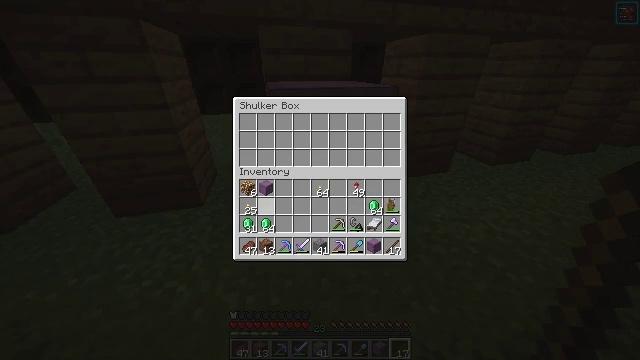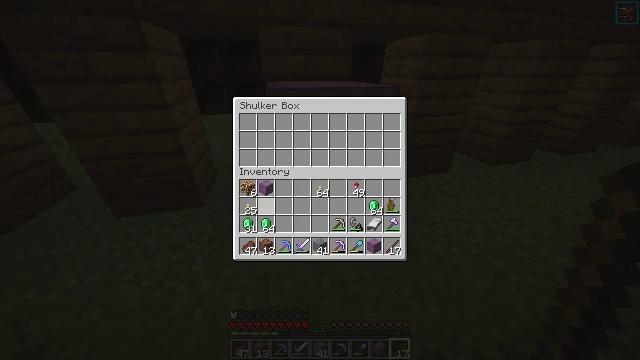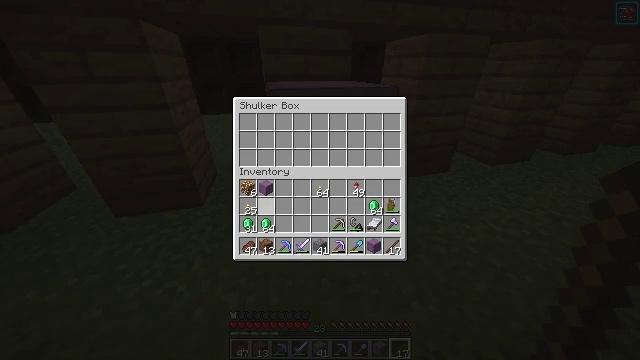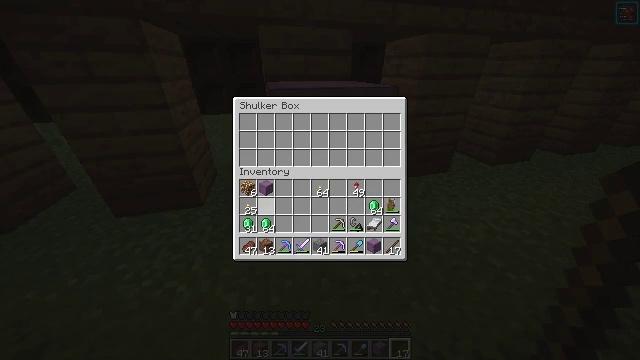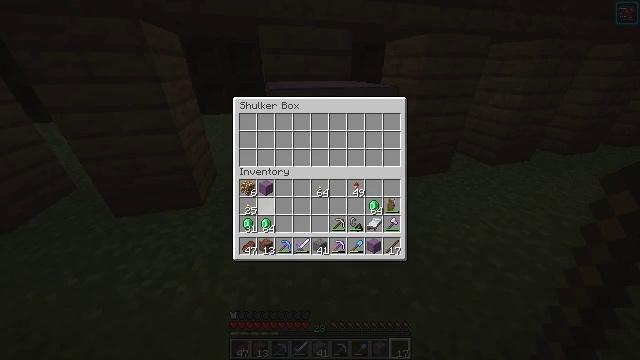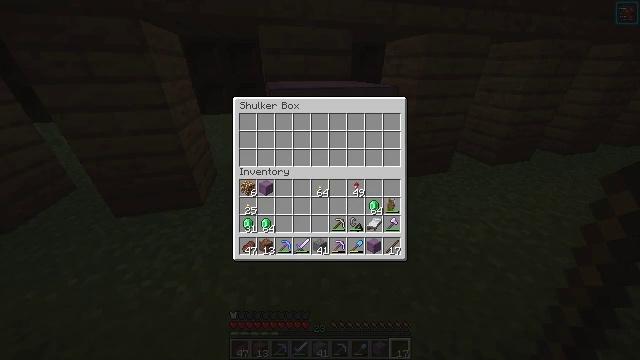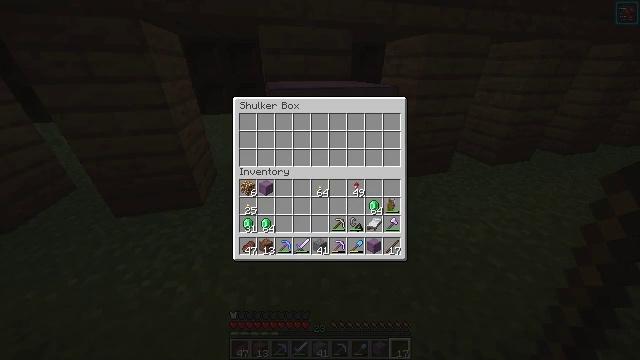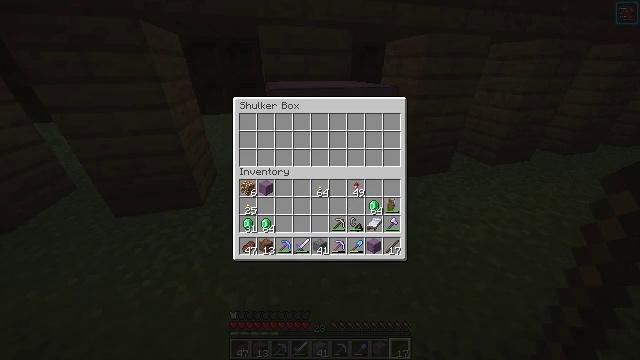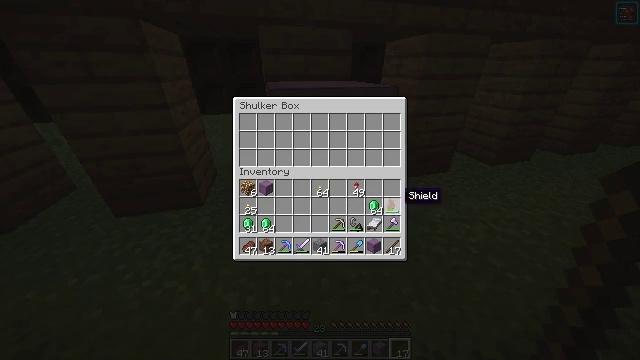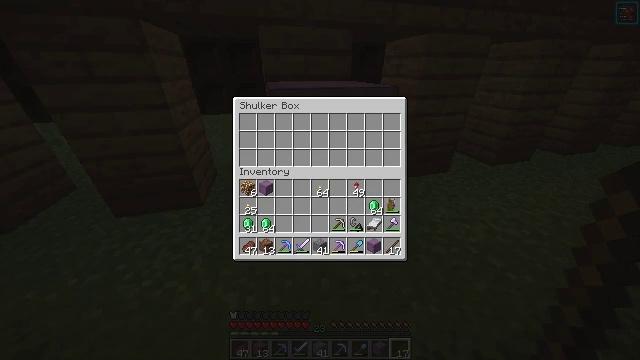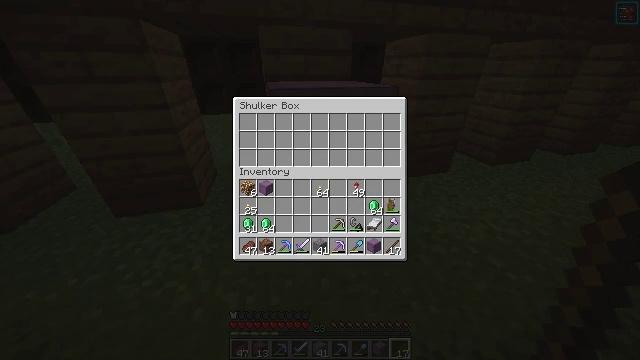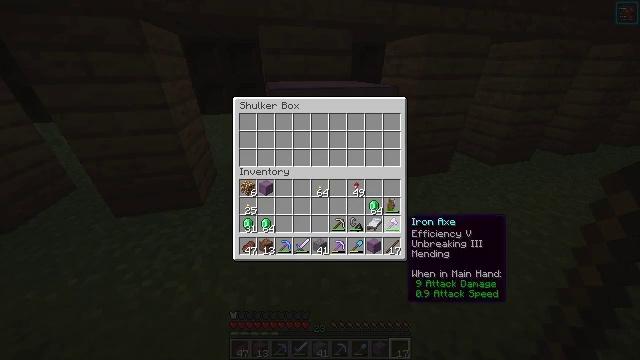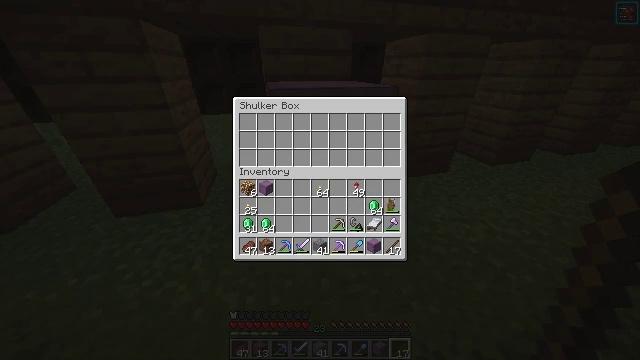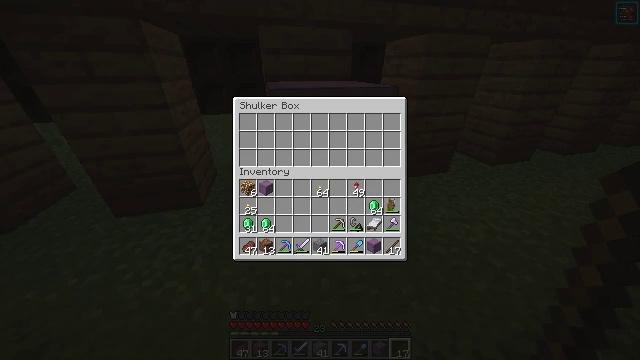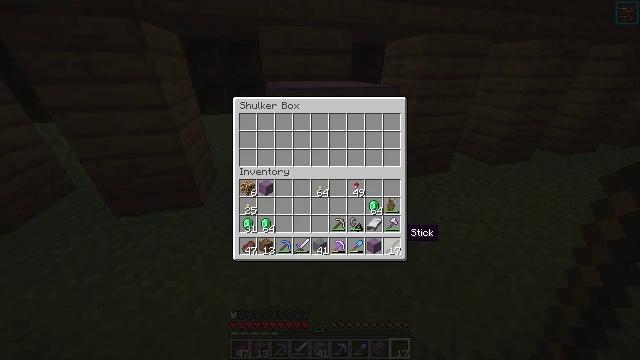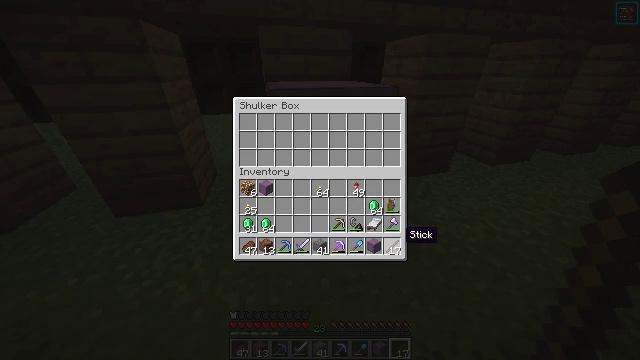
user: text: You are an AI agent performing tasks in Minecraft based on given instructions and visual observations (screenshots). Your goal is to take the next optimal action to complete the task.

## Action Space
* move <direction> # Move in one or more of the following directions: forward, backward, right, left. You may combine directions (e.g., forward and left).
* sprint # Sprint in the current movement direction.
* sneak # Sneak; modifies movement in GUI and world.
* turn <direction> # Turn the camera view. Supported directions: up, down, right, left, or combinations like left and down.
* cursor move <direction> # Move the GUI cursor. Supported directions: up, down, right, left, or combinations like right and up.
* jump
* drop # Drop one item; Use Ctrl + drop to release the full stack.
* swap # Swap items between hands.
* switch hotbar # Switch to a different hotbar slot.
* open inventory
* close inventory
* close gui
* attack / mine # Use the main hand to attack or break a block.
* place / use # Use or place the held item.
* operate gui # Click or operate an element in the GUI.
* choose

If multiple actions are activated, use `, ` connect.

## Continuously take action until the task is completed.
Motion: motion action
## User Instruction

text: Mine the shulker box.
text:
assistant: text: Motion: sneak
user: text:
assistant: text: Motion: sneak
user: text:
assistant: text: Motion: sneak
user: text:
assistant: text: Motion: sneak, cursor move up
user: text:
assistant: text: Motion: sneak, cursor move right and up
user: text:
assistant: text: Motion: sneak, cursor move right
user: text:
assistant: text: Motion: sneak, cursor move right
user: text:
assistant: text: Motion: sneak, cursor move right and down
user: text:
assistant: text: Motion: sneak, cursor move down
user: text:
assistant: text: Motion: sneak, cursor move down
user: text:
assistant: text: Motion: sneak
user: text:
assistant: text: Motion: sneak
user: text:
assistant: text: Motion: sneak
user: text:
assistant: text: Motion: sneak
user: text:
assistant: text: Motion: sneak
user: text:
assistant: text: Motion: sneak
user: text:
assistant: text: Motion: sneak
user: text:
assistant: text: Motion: sneak
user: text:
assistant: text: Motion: sneak
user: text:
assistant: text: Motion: sneak, choose
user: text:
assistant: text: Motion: sneak, choose
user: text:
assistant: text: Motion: sneak, choose
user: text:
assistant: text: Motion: sneak
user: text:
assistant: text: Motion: sneak
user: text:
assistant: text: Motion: sneak
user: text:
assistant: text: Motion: sneak
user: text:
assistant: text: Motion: sneak, cursor move left and up
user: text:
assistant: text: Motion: sneak, cursor move left and up
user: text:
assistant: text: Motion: sneak, cursor move left and up
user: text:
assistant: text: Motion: sneak, cursor move left and up